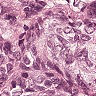
Metastatic tissue present: yes